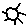
Label: sun